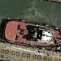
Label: Towing_vessel